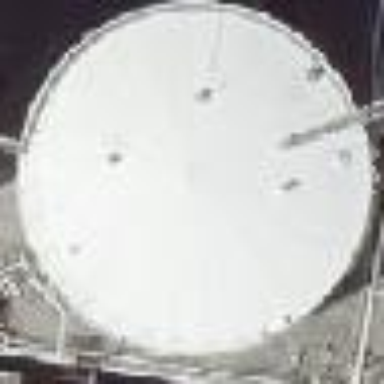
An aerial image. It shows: Storage tank which is man-made and housed in building.